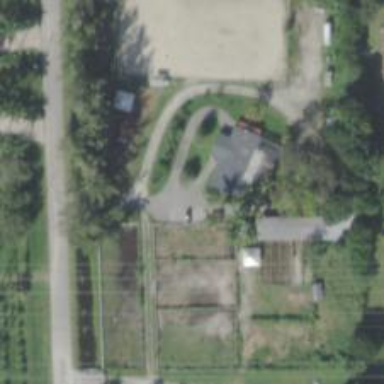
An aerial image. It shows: Driveway leading to service road.